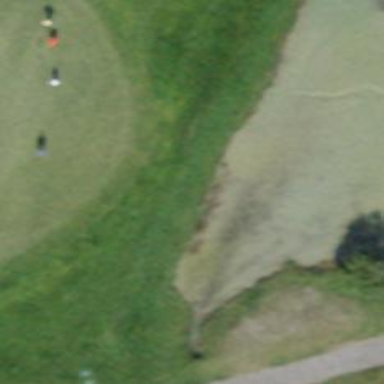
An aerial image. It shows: Picturesque scene of golf course with lateral water hazard.